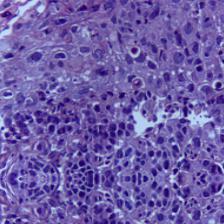
Diagnosis: OSCC